Field crop: maize
Growth stage: 2
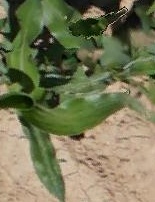
Species: maize